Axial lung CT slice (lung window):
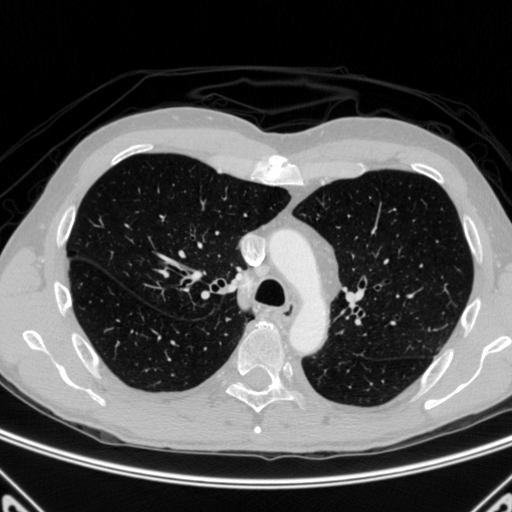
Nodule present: no